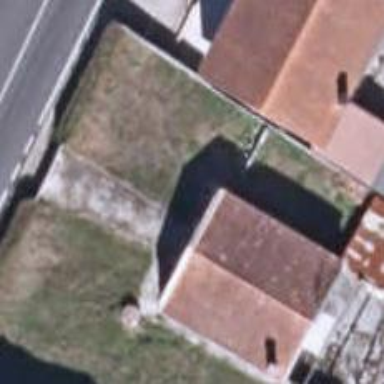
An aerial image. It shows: Simple house.